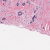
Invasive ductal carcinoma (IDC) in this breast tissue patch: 1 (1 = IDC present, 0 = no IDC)